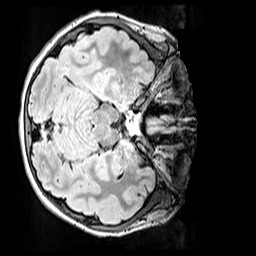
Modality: FLAIR
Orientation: axial
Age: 11
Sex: female
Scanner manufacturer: siemens
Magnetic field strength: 3 T
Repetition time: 5 s
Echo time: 0.388 s